Field crop: maize
Growth stage: 2
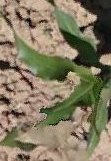
Species: maize